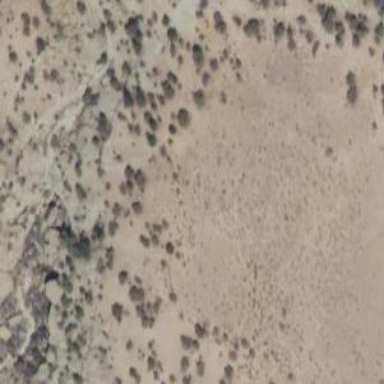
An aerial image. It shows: Archaeological site with historical significance.